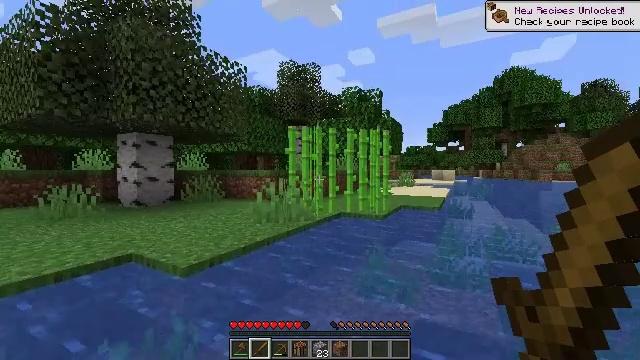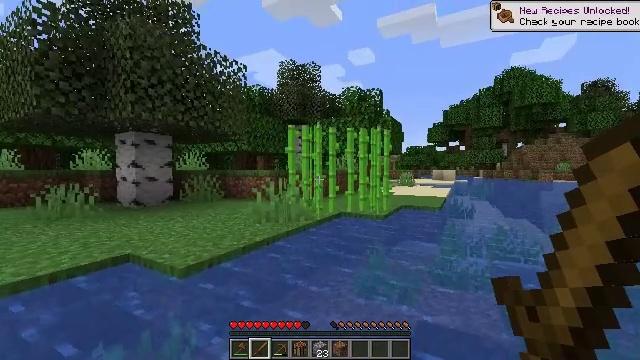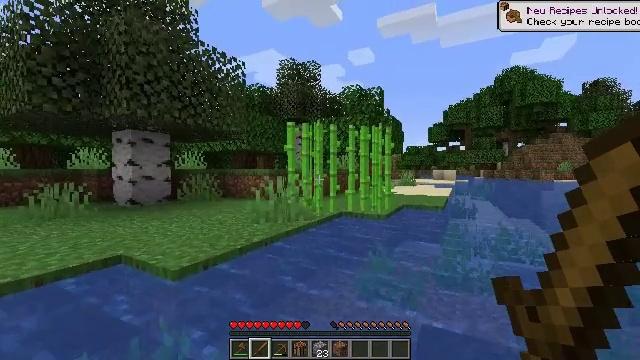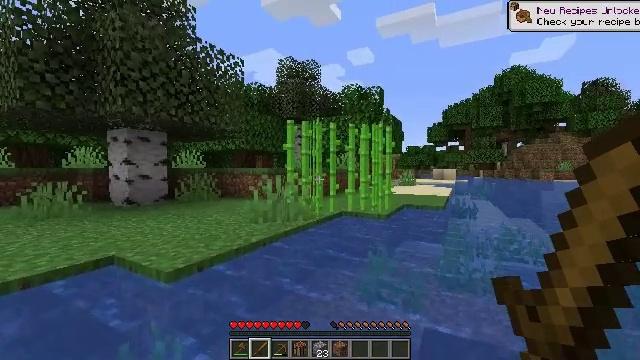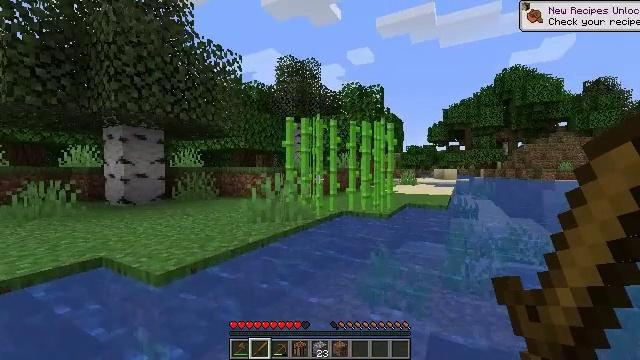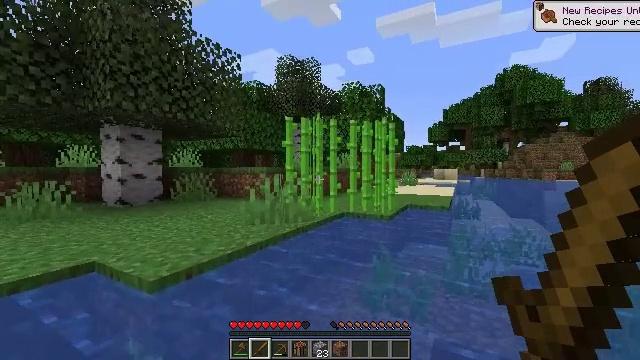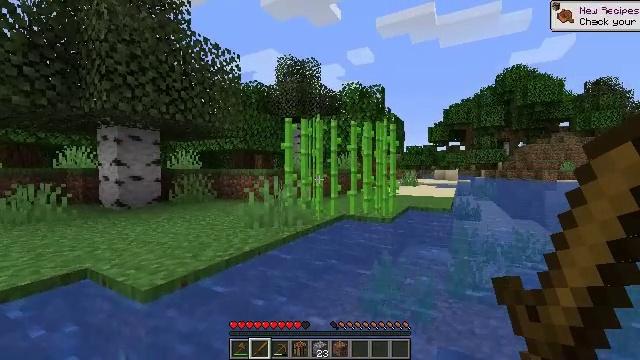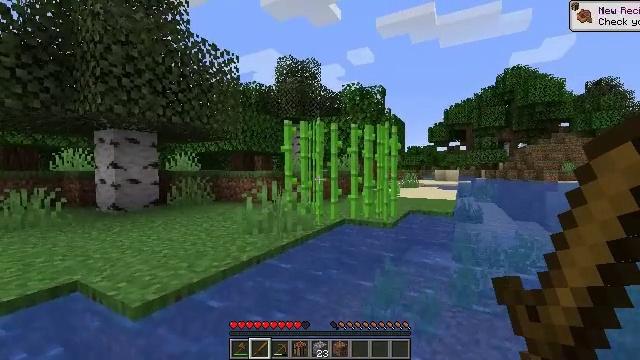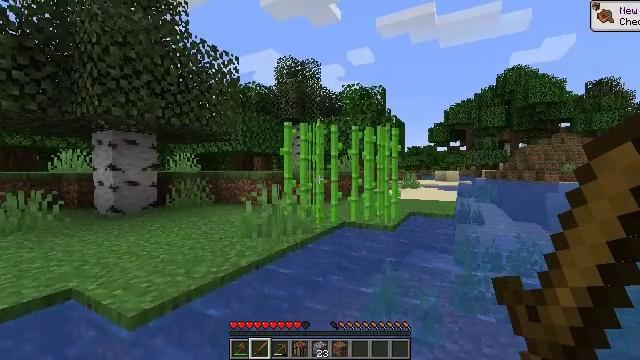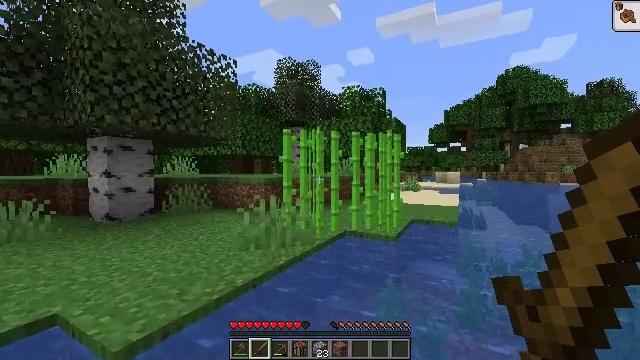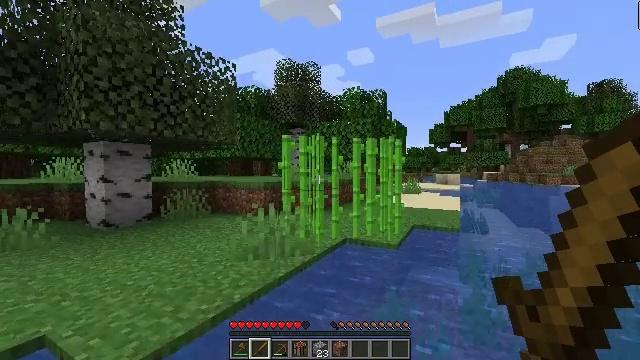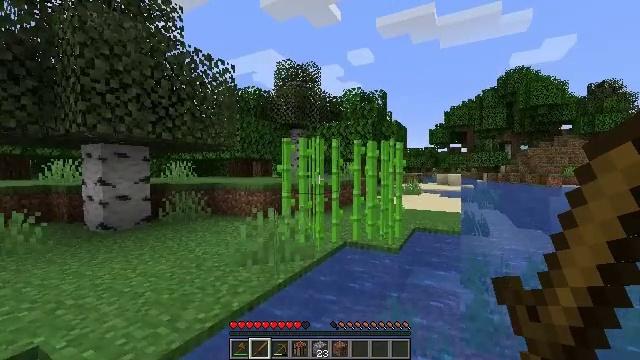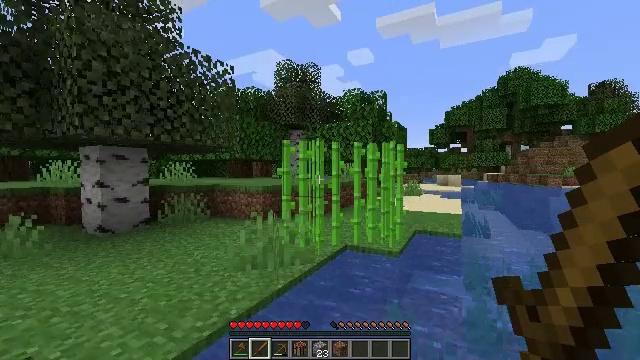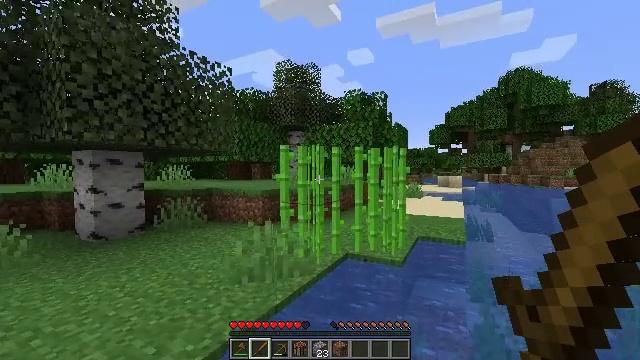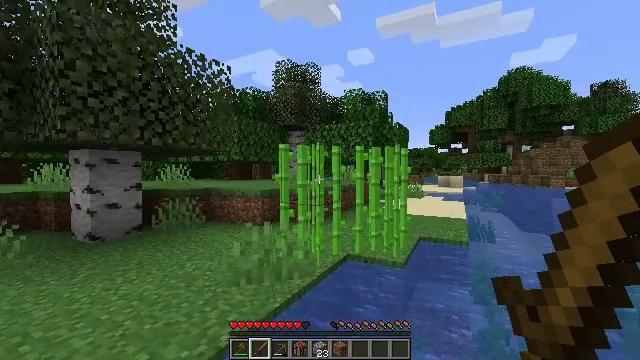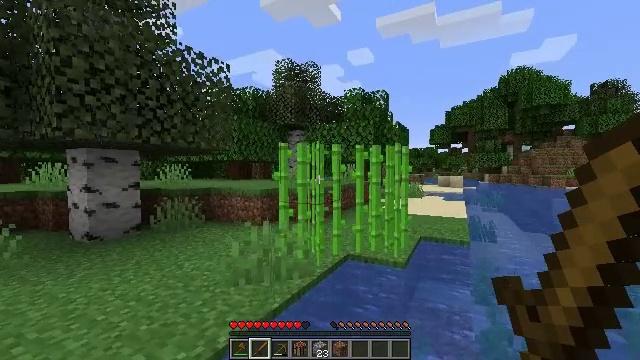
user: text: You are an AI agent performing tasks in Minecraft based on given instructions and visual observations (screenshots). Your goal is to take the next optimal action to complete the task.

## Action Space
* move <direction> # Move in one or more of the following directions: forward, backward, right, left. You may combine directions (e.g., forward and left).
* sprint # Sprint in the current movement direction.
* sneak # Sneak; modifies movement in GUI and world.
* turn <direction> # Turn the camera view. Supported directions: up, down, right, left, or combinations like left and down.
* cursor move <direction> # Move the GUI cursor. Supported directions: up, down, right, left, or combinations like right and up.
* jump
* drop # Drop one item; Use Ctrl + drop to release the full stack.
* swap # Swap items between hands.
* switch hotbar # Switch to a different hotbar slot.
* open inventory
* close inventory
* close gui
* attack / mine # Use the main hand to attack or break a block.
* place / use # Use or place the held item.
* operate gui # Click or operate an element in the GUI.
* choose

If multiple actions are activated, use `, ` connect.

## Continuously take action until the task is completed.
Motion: motion action
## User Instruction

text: Gather sugar cane for crafting.
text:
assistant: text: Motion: move forward
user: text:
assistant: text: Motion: move forward
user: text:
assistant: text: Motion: move forward
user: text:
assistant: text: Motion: move forward
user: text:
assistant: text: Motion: move forward, jump
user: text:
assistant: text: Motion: move forward, jump
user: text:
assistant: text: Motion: move forward, jump
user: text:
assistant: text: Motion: move forward, jump
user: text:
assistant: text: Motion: move forward, jump
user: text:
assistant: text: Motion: move forward, jump
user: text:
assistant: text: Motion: move forward
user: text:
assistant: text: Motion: move forward
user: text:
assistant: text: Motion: move forward
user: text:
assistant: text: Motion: move forward
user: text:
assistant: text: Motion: move forward
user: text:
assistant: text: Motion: move forward, attack / mine
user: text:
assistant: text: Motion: move forward, attack / mine
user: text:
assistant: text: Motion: move forward, attack / mine
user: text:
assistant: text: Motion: move forward
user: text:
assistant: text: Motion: move forward, attack / mine
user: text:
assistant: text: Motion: move forward, attack / mine
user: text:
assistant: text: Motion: move forward, attack / mine
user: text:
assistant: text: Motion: move forward
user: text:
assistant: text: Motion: move forward, turn right, attack / mine
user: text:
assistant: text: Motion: move forward, turn right, attack / mine
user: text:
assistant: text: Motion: move forward, turn right, attack / mine
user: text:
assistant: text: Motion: move forward, turn right
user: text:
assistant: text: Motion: move forward, turn right
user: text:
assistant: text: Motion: move forward, turn right, attack / mine
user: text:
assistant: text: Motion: move forward, attack / mine